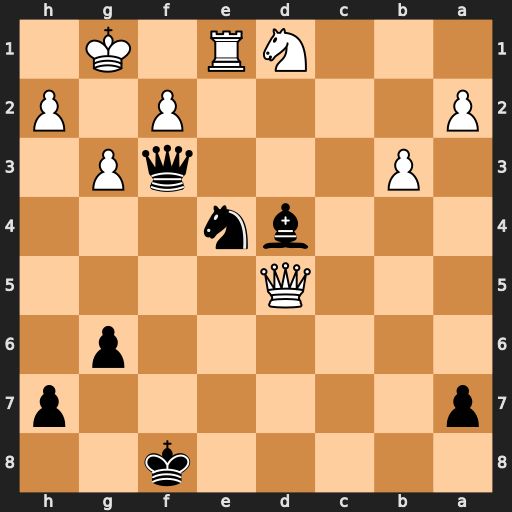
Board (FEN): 5k2/p6p/6p1/3Q4/3bn3/1P3qP1/P4P1P/3NR1K1
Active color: b
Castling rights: -
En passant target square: -
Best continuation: Bxf2+ Nxf2 Qxf2+